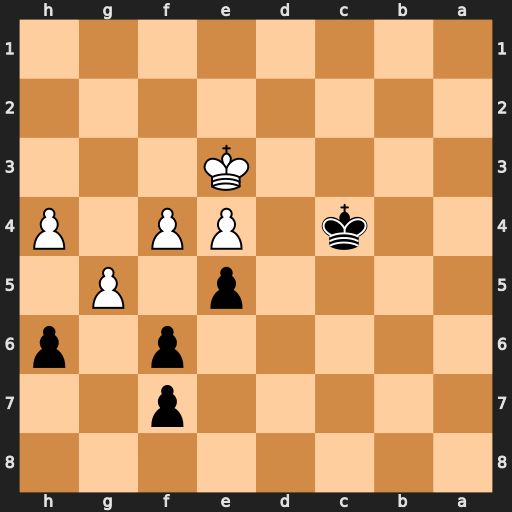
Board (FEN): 8/5p2/5p1p/4p1P1/2k1PP1P/4K3/8/8
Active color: b
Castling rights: -
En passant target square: -
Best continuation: fxg5 hxg5 hxg5